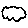
Label: cloud